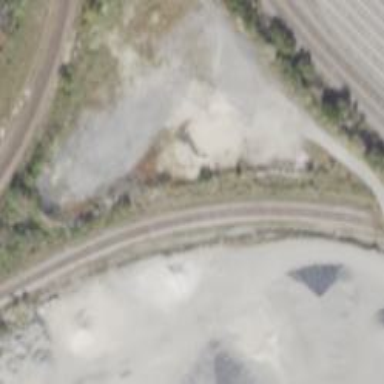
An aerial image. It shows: Railway track.